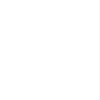
Label: dusty